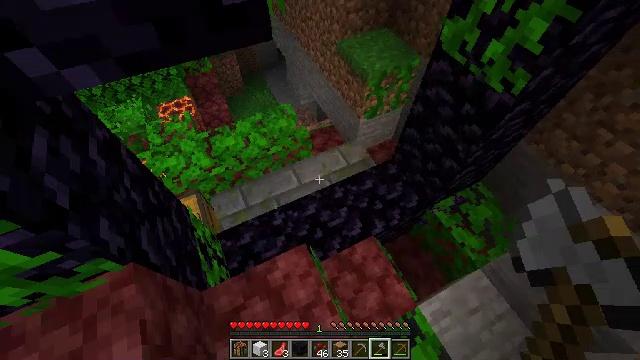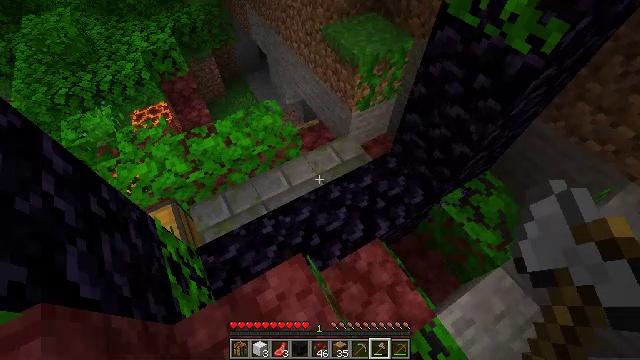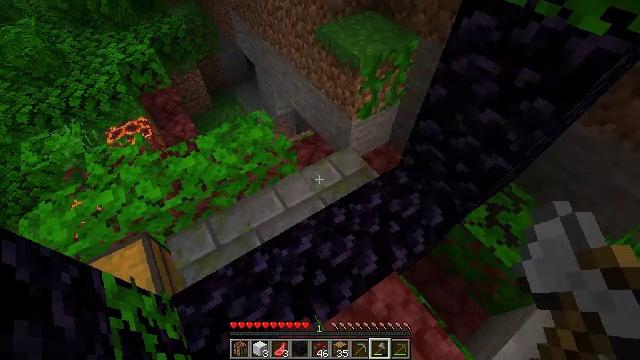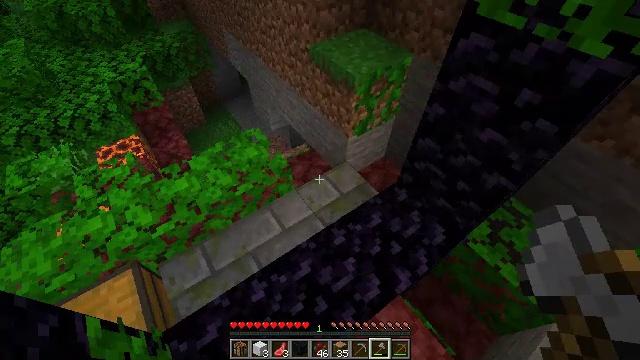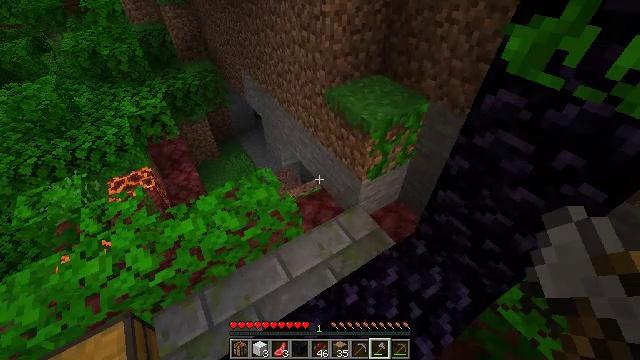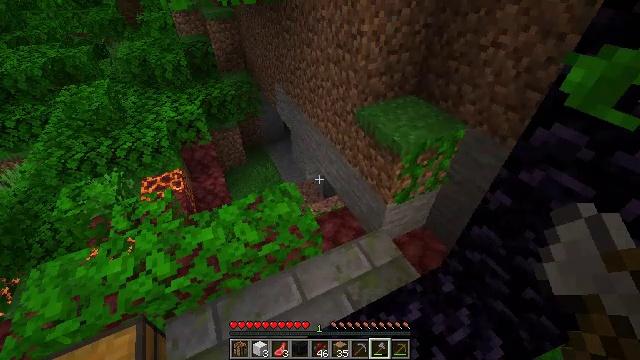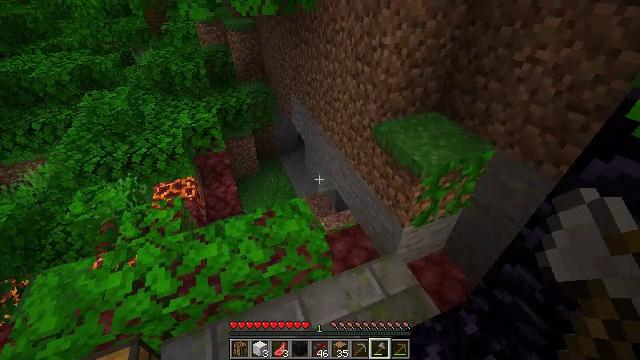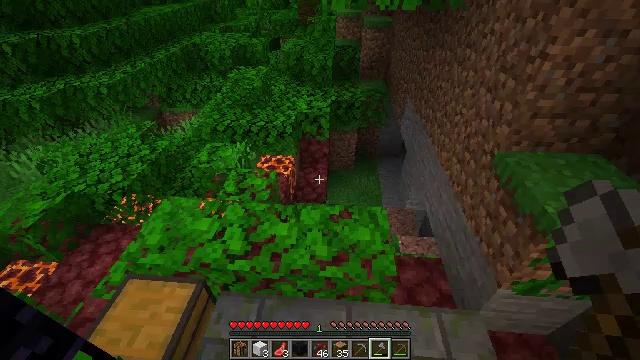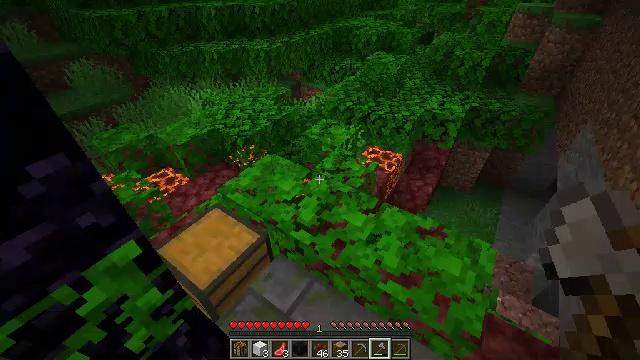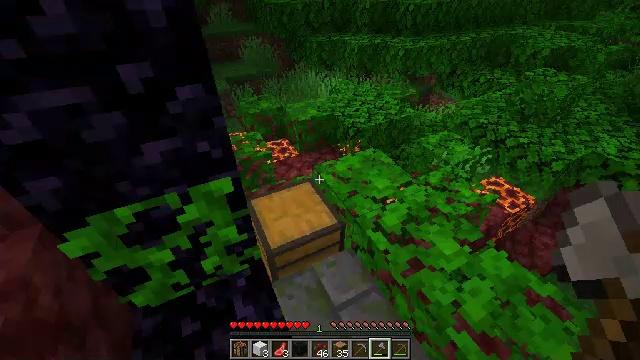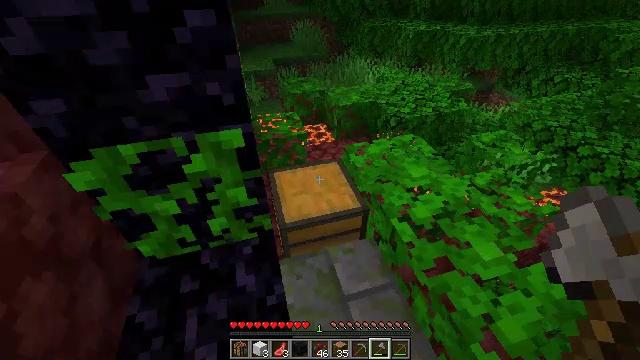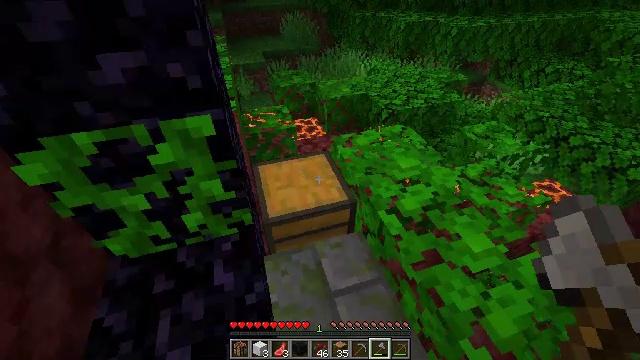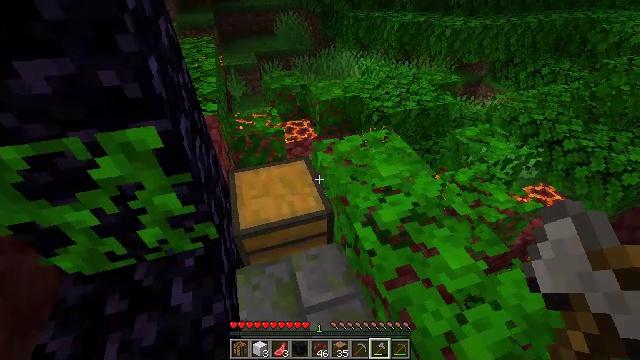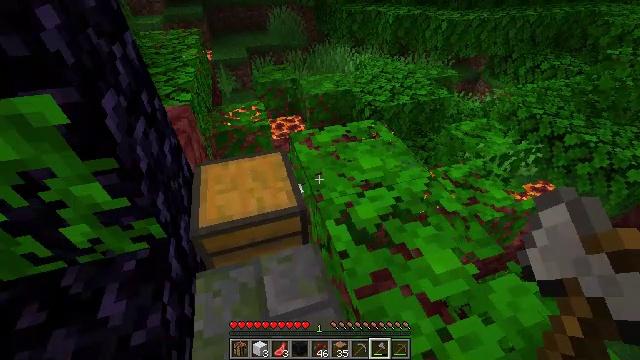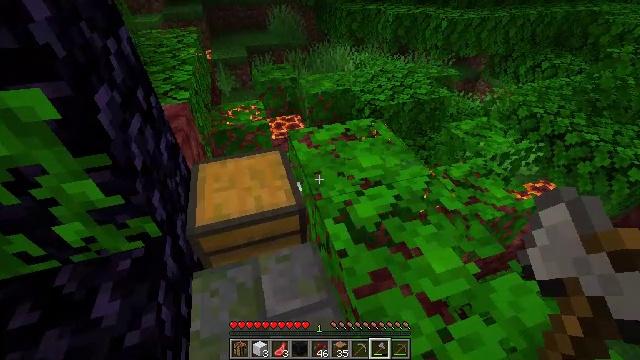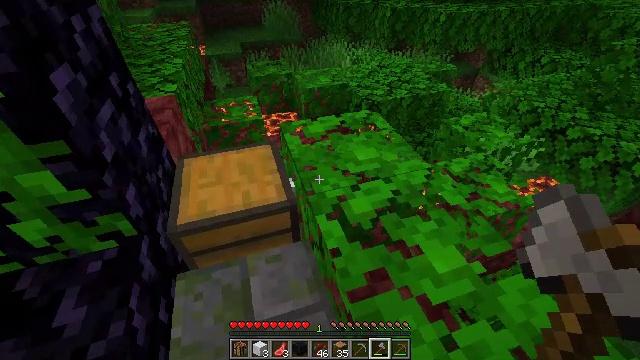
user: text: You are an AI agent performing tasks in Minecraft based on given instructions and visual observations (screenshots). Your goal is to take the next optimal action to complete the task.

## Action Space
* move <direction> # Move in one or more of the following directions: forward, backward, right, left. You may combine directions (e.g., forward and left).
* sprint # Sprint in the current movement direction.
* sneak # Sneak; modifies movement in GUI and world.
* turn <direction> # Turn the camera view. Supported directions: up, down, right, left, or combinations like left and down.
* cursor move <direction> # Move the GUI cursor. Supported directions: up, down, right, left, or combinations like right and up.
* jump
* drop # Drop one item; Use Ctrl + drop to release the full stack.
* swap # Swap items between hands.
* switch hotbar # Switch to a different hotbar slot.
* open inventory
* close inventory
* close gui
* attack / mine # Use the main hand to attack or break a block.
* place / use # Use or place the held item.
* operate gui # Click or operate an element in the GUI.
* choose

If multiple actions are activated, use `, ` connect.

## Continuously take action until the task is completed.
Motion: motion action
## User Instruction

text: Gather jungle leaves from the tree.
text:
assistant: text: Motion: move forward, turn right and up
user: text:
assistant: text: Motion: move forward, turn right and up
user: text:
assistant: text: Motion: move forward, turn right and up
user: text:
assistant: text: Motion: move forward, turn left and up
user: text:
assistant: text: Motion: move forward, turn left and up
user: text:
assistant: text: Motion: move forward, turn left and up
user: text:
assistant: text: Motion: move forward, turn left
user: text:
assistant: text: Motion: move forward, turn left
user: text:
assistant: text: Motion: move forward, turn left
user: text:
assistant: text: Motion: move forward and move right, turn left and down
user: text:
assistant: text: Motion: move forward and move right, turn right
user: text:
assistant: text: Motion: move forward and move right
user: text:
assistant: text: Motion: move forward and move right, jump
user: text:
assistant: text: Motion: move forward and move right, jump
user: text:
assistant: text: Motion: move forward and move right, jump
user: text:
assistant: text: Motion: move forward and move right, turn left and down
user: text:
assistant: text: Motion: move forward and move right, turn left and up
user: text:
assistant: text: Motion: move forward and move right, turn left and up
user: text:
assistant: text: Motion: move right, turn left and up
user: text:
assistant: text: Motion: move right, turn left and up
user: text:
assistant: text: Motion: move right, turn left and up
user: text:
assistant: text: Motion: move right, turn left and up
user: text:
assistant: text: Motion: move right, turn left and up
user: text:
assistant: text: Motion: move back and move right
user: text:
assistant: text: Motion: move back and move right, turn left and up
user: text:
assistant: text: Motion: move back, turn left and up
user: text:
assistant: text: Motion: move back, sneak, turn left and up
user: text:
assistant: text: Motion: move back, sneak, turn left and up
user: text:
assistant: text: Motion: move back, sneak, turn right and up
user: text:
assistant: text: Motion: move back, sneak, turn right and up